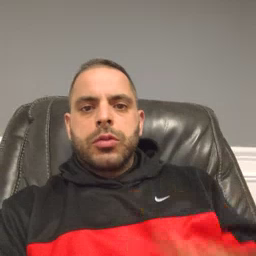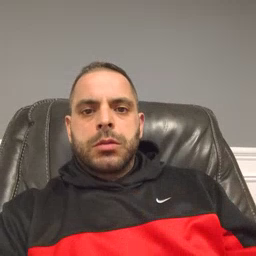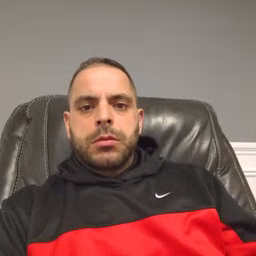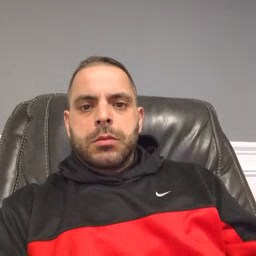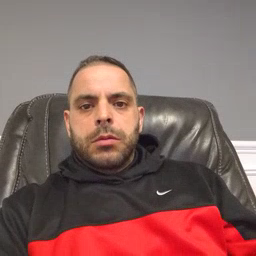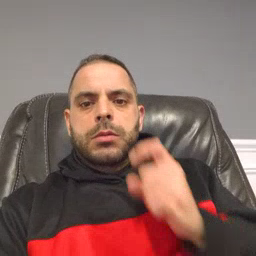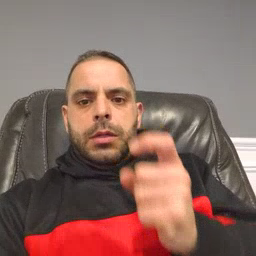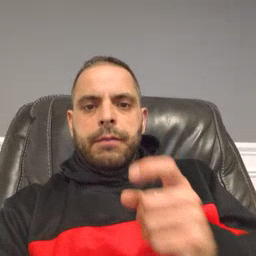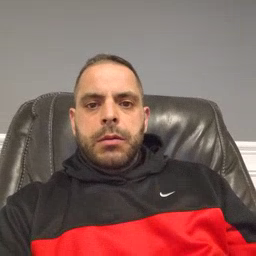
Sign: gift